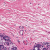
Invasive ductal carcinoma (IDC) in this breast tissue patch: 0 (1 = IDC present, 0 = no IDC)